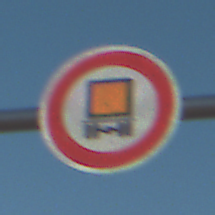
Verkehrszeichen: VerbotKennzeichnungspflichtigeKraftfahrzeugeGefaehrlicheGueter
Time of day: SunriseSunset
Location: Outdoor (Nature)
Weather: Clear
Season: NotSpecified
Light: Natural